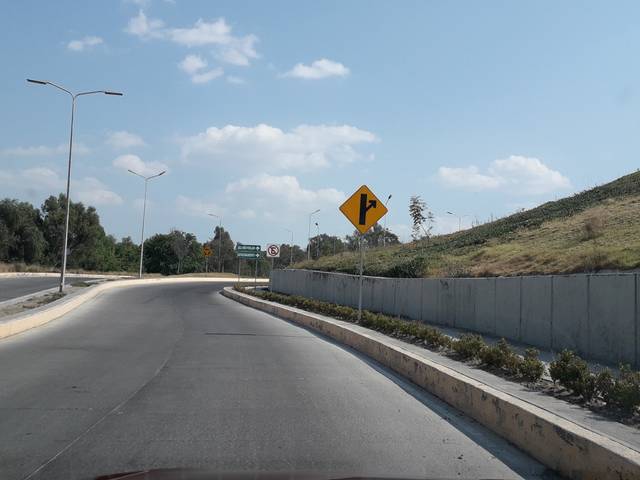
Region: Mexico
Coordinates: 19.033, -98.226